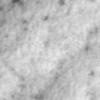
Label: no_change